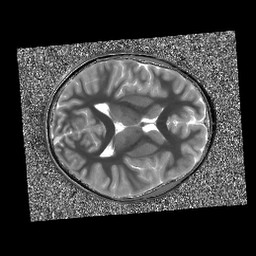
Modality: T1map
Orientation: axial
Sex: female
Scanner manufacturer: siemens
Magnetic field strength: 3 T
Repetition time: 5 s
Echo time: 0.00355 s